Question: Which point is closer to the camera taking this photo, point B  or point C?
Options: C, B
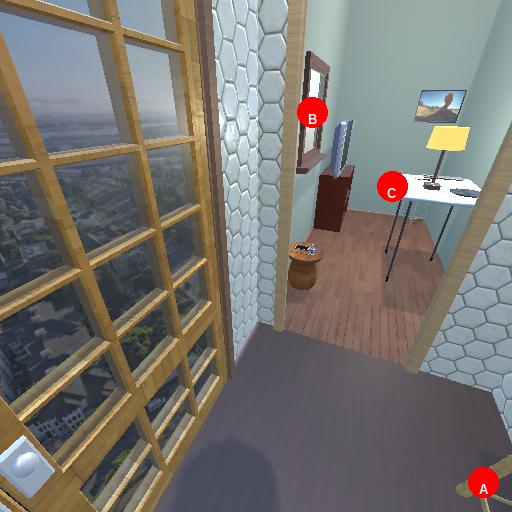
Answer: C